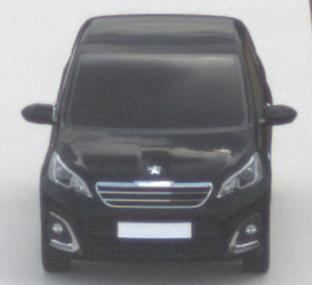
Make: Peugeot
Model: 108 1.0 VTi 68
Detailed model: 108
Model produced from: 2015/03
Model produced until: 2016/10
Doors: 3
Color: black
Road condition: dry road
Daytime: midday
Contrast: low contrast